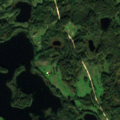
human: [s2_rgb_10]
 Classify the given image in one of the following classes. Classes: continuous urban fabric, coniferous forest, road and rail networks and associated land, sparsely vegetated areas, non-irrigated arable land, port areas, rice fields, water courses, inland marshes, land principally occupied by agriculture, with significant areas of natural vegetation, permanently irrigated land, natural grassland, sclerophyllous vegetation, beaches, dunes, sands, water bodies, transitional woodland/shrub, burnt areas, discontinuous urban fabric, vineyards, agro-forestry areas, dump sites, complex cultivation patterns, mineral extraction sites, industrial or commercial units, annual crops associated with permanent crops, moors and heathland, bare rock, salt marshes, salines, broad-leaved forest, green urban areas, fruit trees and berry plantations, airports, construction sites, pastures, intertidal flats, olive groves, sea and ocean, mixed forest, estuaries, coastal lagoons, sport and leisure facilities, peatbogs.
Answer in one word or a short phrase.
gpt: non-irrigated arable land, pastures, land principally occupied by agriculture, with significant areas of natural vegetation, broad-leaved forest, mixed forest, water bodies